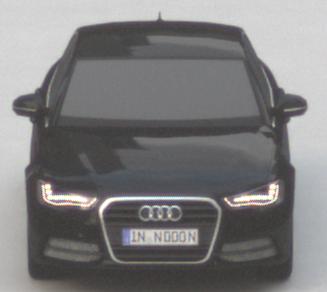
Make: Audi
Model: A6 2.0 TFSI
Detailed model: A6 (C7) Limousine
Model produced from: 2011/10
Model produced until: 2014/09
Doors: 4
Color: black
Road condition: dry road
Daytime: morning or afternoon
Contrast: low contrast